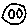
Label: smiley face